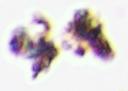
Label: Detritus